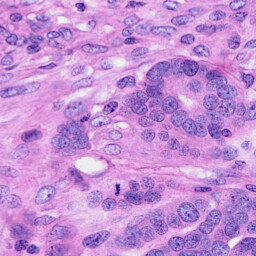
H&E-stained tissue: Ovarian